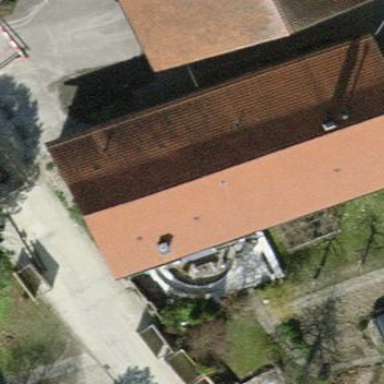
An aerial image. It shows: Farm building with gabled roof.